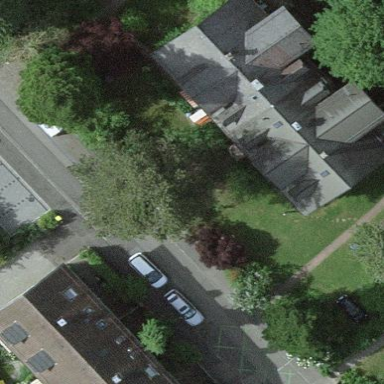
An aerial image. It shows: Residential building.